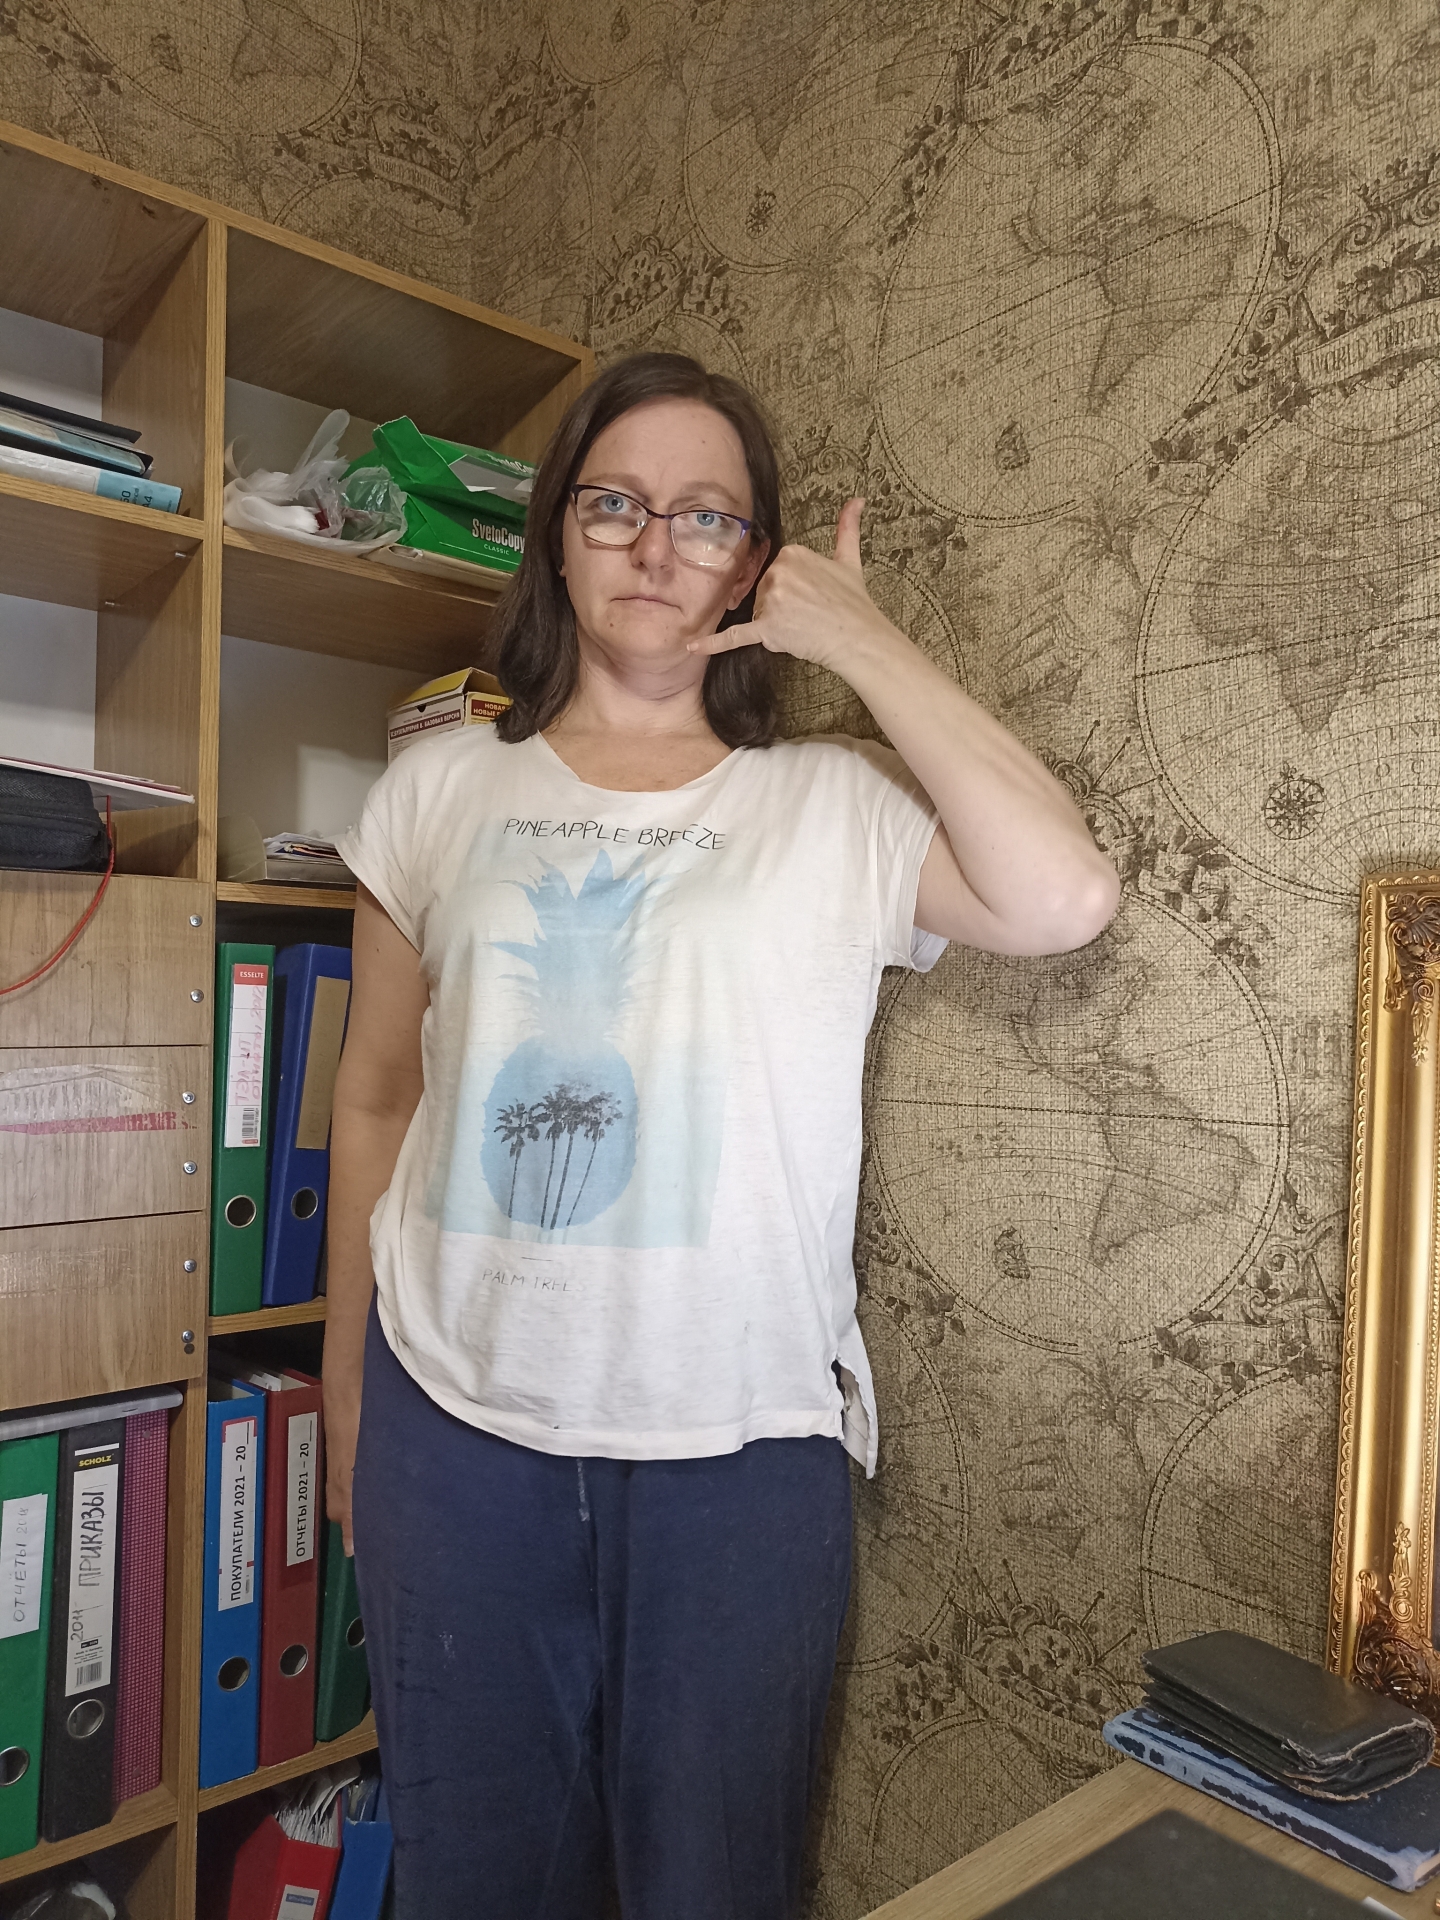
Label: clear